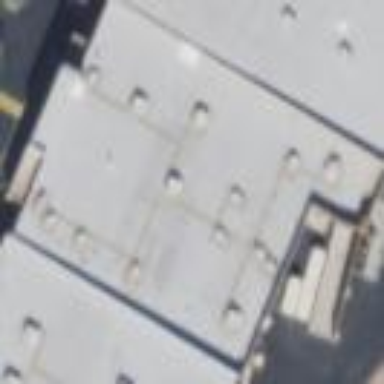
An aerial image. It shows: Building.